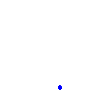
Particle: pion